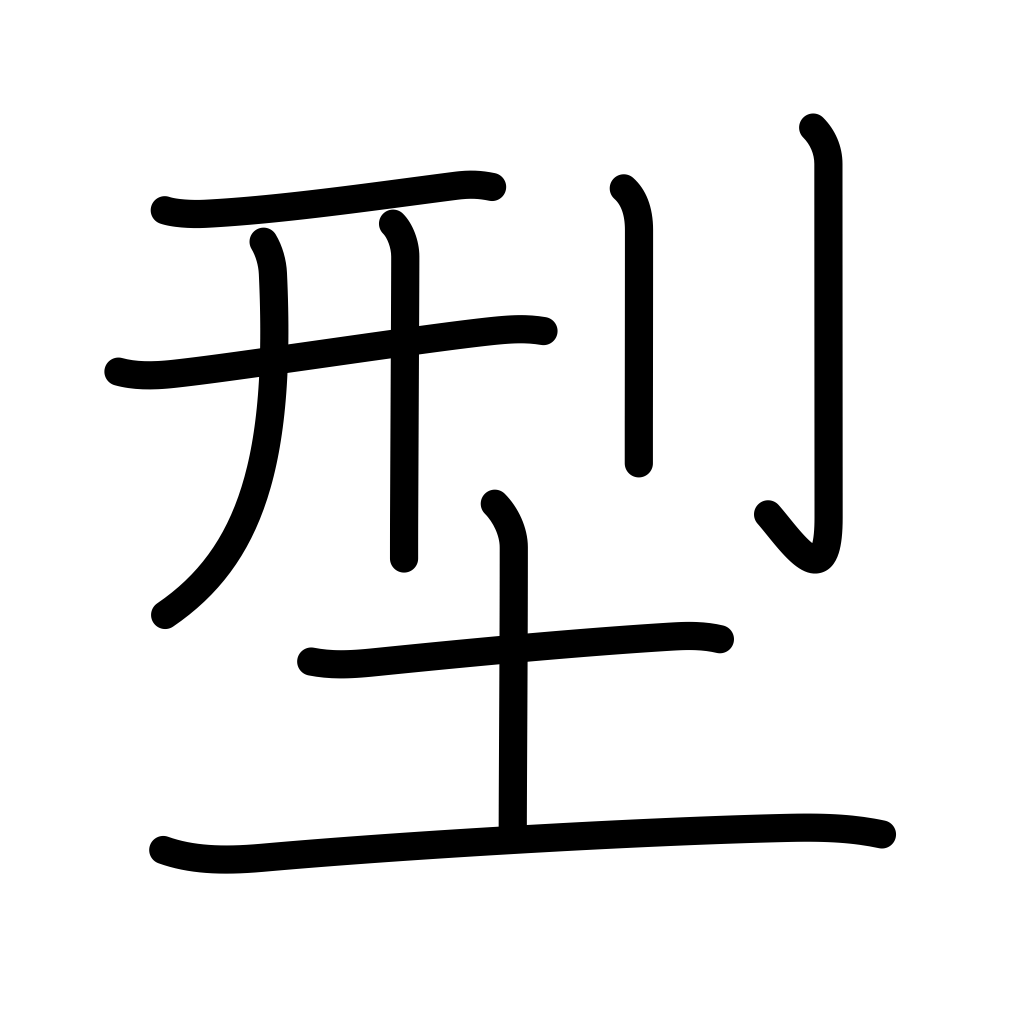
Meaning: mould, type, model